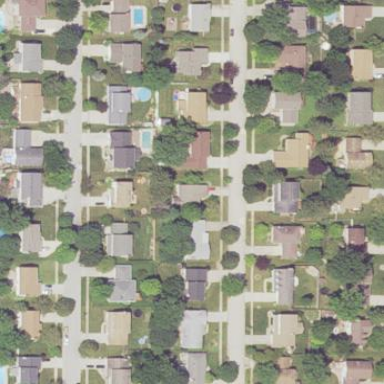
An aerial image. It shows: Residential neighbourhood consisting of single-family homes.